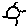
Label: sun